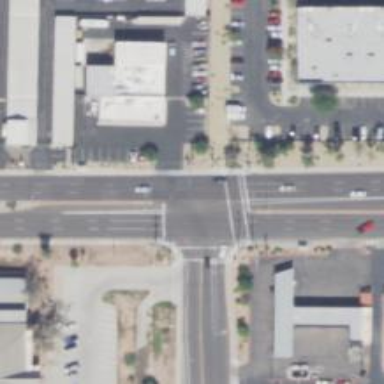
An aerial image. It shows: Solid stop line on the road marking.